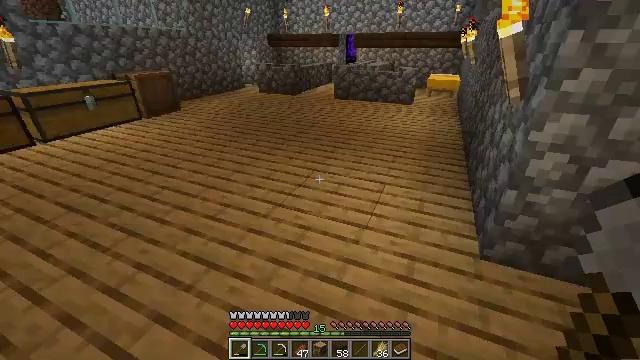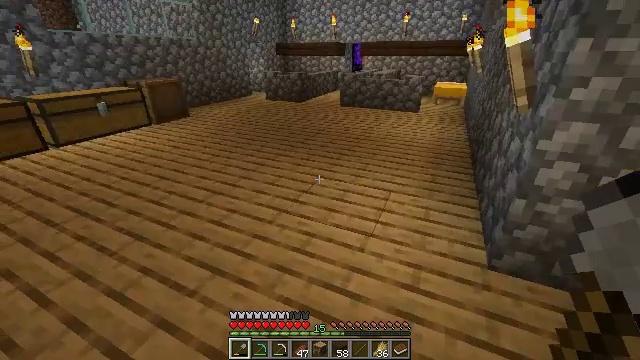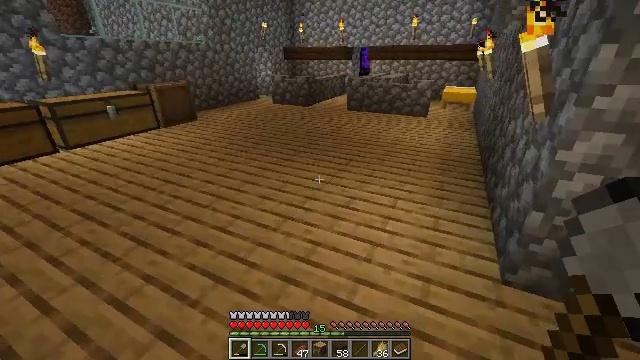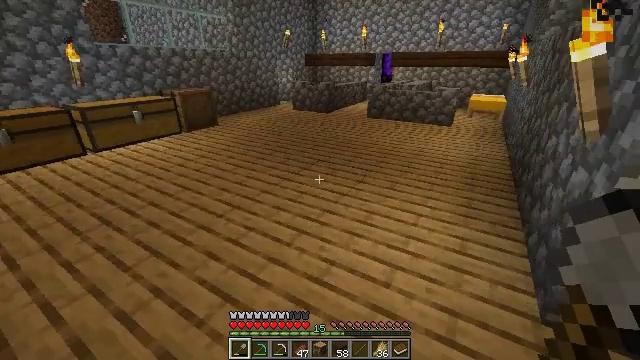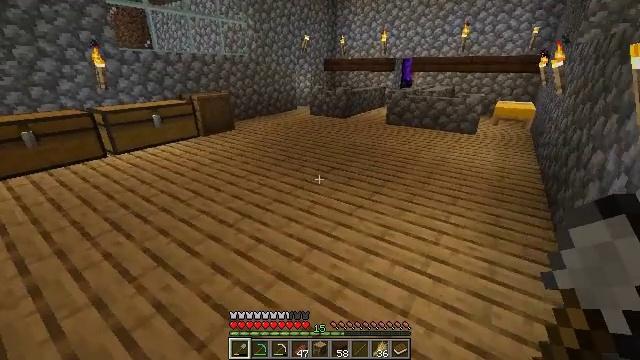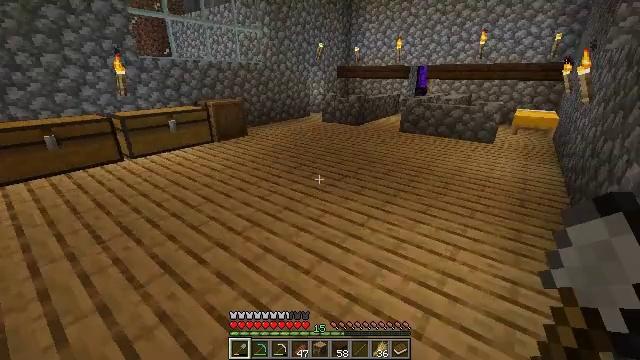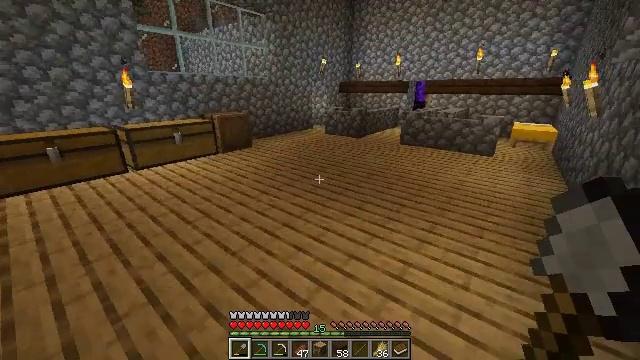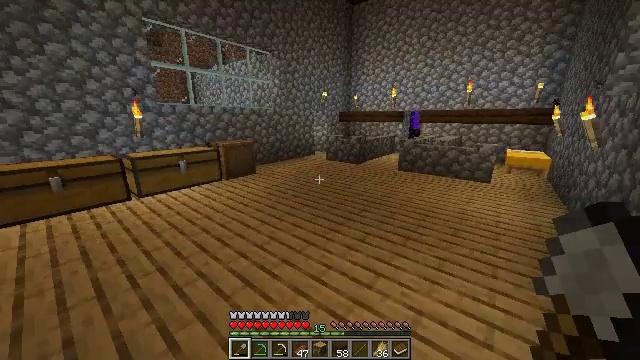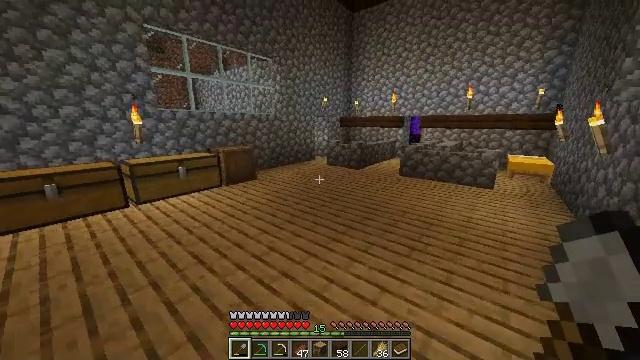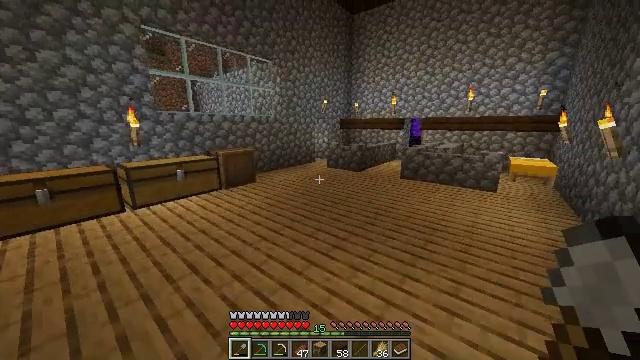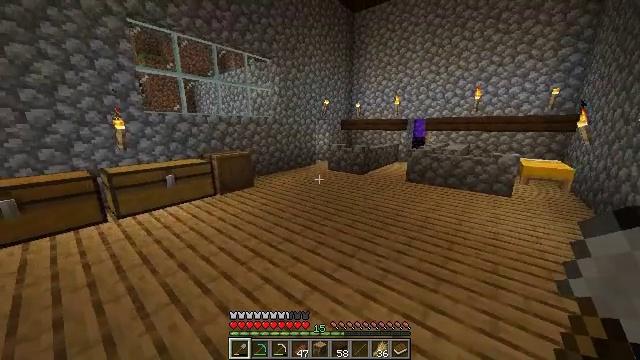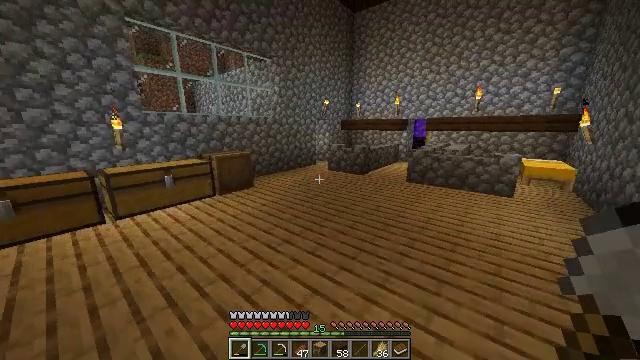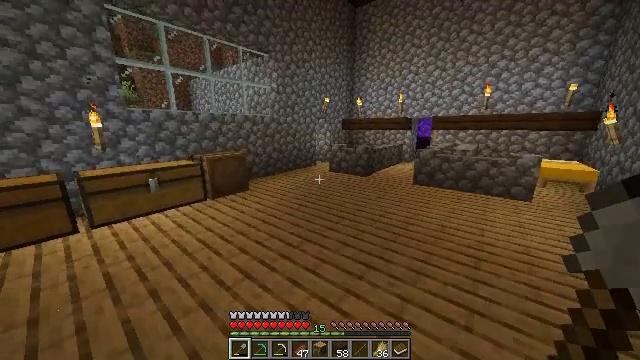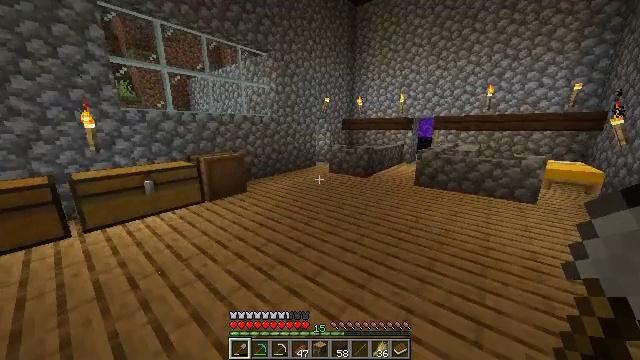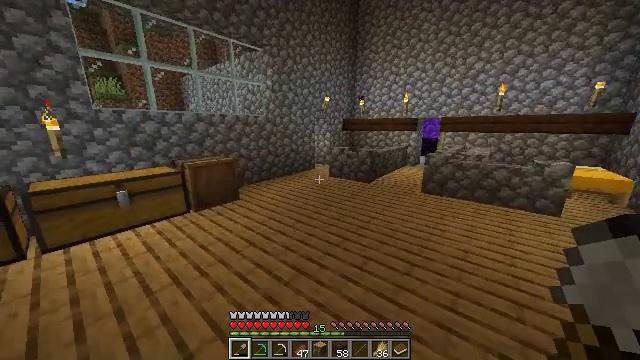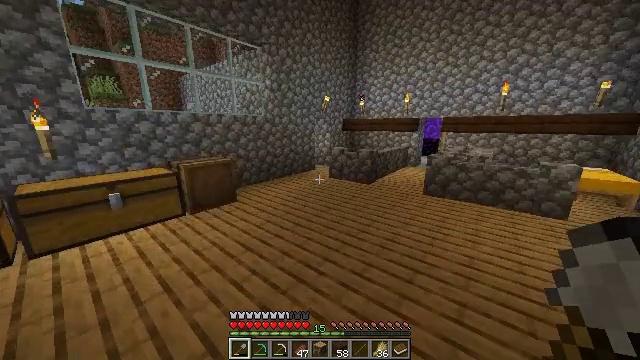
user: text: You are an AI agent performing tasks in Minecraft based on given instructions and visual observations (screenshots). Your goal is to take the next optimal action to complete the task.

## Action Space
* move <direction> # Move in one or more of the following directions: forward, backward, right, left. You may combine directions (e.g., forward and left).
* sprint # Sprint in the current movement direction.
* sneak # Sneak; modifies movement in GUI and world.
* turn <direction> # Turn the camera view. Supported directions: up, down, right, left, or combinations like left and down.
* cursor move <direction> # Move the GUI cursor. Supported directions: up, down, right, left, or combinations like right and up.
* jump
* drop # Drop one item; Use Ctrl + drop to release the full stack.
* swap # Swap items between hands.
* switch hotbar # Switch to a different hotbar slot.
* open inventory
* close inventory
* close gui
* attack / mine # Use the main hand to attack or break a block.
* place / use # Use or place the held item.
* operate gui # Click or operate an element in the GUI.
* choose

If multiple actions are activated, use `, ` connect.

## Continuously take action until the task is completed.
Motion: motion action
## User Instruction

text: Use obsidian, diamonds, and a book to craft an enchanting table.
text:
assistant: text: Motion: turn left and up
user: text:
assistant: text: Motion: move forward, turn left
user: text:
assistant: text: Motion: move forward, turn left and up
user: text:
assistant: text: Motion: move forward, turn left
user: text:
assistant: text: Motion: move forward, sprint, turn left and up
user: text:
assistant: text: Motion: move forward, sprint, turn up
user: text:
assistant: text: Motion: move forward, sprint, turn up
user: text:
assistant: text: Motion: move forward, sprint, turn up
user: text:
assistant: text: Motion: move forward, sprint
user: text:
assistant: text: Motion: move forward, sprint
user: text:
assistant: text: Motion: move forward, sprint
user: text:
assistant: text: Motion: move forward, sprint
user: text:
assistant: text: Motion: move forward, sprint
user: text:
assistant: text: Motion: move forward, sprint
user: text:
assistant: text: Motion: move forward, sprint
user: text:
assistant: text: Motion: move forward, sprint
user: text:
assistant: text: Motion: move forward, sprint
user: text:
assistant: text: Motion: move forward, sprint
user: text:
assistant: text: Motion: move forward, sprint
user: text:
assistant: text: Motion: move forward, sprint
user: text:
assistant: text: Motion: move forward, sprint
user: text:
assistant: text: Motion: move forward, sprint
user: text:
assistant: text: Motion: move forward, sprint
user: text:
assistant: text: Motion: move forward, sprint
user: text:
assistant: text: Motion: move forward, sprint
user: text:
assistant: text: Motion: move forward, sprint
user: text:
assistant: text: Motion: move forward, sprint
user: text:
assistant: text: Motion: move forward, sprint, turn left and up
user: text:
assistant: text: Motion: move forward, sprint
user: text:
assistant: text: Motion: move forward, sprint